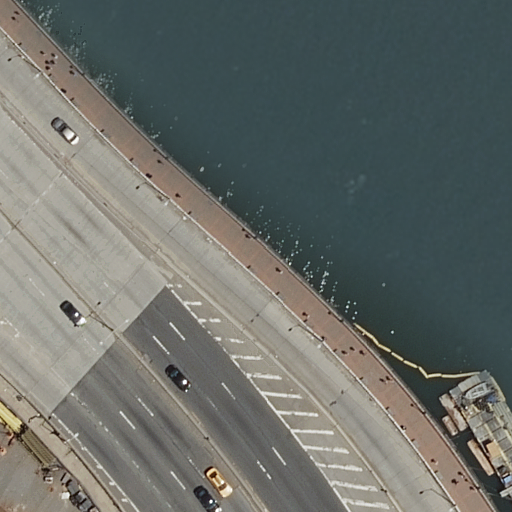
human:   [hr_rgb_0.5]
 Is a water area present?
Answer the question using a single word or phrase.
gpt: yes

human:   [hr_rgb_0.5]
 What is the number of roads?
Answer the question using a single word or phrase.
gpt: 5

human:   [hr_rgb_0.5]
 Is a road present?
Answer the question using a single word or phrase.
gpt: yes

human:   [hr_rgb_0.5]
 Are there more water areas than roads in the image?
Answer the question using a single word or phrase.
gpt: no

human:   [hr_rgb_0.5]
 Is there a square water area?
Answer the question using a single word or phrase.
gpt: no

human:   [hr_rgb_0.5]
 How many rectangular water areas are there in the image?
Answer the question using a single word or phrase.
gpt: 0

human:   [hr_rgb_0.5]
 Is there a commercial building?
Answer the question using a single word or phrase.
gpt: no

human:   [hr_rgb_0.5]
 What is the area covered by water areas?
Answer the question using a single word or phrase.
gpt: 5069m2

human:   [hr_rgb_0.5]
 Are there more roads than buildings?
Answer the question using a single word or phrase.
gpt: yes

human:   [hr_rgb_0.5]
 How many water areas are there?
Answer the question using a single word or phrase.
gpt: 1

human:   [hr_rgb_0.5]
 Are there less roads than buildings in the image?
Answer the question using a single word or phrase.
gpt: no

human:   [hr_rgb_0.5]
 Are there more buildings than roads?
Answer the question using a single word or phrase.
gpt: no

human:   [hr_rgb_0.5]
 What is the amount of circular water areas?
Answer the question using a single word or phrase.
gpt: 0

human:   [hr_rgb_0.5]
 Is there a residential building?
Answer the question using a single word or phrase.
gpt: no

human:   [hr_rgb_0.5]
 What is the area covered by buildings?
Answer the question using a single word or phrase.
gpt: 0m2

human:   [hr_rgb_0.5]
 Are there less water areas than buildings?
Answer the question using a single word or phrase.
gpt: no

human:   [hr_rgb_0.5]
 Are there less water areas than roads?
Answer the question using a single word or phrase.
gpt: yes

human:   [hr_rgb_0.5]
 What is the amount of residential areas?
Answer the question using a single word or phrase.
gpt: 0

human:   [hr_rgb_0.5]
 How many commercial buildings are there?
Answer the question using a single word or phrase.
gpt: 0

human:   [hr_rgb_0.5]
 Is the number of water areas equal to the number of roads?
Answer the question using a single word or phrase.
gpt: no

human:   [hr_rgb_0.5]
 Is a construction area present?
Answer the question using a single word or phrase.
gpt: no

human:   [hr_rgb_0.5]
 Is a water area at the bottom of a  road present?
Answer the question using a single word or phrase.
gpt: no

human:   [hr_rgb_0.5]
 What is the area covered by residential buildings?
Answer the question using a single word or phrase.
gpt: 0m2

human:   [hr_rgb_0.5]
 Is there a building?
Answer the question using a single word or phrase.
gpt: no

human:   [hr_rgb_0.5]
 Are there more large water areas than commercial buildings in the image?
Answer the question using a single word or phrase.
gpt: yes

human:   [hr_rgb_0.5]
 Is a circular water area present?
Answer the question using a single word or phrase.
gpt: no

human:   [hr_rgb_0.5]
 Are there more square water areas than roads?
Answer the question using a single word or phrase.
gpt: no

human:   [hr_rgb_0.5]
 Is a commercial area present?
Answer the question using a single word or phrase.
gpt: no

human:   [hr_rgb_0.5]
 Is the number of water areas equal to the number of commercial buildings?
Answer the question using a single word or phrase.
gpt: no

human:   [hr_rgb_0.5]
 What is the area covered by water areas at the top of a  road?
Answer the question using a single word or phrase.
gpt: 0m2

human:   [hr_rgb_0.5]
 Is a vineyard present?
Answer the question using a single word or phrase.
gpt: no

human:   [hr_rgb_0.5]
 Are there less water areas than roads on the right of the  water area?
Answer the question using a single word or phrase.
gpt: no

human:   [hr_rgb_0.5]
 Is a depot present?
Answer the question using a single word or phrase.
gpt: no

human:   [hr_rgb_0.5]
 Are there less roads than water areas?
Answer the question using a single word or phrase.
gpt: no

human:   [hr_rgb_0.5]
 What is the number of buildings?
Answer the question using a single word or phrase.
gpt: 0

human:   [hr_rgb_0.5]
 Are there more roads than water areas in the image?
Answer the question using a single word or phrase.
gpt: yes

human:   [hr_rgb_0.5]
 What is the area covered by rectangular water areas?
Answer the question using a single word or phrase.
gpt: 0m2

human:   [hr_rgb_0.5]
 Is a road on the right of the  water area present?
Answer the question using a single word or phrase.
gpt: no

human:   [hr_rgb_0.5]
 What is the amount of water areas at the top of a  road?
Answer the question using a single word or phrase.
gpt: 0

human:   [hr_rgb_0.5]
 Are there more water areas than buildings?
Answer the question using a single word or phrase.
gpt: yes

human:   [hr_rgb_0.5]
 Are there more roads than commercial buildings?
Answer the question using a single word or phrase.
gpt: yes

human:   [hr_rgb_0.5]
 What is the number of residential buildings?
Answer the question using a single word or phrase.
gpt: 0

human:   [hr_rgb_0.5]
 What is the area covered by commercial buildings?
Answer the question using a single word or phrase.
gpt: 0m2

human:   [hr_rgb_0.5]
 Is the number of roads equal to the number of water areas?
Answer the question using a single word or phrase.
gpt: no

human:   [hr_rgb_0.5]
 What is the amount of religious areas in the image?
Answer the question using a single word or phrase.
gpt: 0

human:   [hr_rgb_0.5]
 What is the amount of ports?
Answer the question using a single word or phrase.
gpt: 0

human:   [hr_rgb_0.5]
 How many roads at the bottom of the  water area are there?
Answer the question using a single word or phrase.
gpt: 2

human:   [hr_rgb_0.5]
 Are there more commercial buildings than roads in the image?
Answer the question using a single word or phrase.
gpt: no

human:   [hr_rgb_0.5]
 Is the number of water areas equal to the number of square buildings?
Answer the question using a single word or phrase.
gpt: no

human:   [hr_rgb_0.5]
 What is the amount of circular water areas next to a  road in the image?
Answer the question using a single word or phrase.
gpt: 0

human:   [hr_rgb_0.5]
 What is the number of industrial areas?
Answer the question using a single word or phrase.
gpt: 0

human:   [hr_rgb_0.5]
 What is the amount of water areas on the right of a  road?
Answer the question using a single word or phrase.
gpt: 0

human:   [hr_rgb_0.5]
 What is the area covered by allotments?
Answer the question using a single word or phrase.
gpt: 0m2

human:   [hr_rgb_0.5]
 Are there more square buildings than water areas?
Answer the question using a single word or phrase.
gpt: no

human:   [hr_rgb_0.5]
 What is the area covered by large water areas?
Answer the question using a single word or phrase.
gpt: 5069m2

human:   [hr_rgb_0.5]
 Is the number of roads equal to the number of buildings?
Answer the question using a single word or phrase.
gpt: no

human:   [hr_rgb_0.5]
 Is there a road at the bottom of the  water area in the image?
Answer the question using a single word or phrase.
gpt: yes

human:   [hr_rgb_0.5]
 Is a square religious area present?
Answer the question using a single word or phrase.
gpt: no

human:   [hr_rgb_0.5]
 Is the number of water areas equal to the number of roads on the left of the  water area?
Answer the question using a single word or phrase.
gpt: no

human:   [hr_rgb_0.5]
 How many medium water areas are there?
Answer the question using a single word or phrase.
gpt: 0

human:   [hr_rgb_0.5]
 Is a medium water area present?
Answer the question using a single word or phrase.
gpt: no

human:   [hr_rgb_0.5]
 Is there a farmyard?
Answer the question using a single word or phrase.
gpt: no

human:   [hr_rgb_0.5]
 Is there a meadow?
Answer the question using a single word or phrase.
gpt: no

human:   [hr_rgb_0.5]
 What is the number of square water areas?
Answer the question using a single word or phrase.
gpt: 0